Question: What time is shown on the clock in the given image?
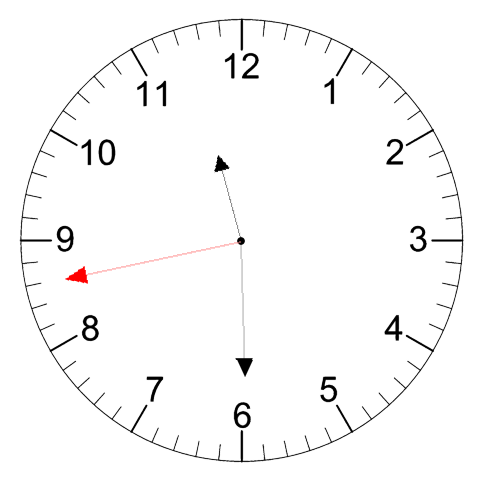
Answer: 11:29:43